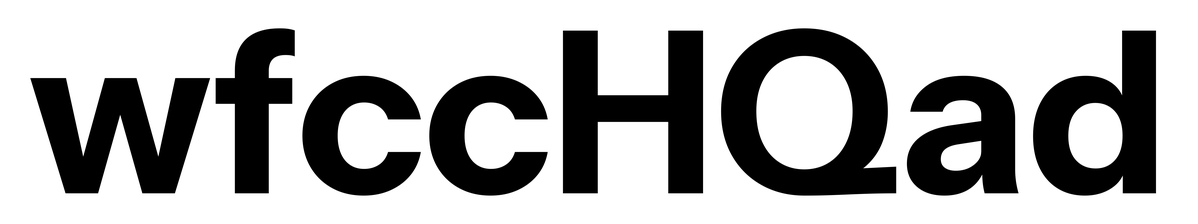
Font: InstrumentSans_Bold